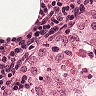
Metastatic tissue present: no